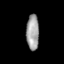
Tissue: skin
Cell type: Epithelial cells
Senescence score: 0.2711
Nuclear area (px): 440
Mean DAPI intensity: 159.132